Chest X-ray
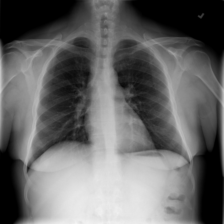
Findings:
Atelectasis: negative
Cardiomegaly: negative
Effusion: negative
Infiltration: negative
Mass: negative
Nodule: negative
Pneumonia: negative
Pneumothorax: negative
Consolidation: negative
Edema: negative
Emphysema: negative
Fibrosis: negative
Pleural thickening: negative
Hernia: negative